Question: My app is generating this logcat message almost every second:
'''
SurfaceTextureClient [STC::queueBuffer] (this:0x5e774a58) fps:2.00, dur:1496.57, max:499.96, min:498.21
'''
and it's just a hello world with a custom logo in the actionbar and saves things in SharedPreferences. My activity layout is a LinearLayout with two edittexts and one button. No strange things.
This is the only style I use:
'''
<style name="MyTheme" parent="@android:style/Theme.Holo.Light.DarkActionBar"></style>
'''
I've searched in google but I have found nothing.
When I touch the button this appears:
'''
Provider/Settings invalidate [system]: current 1 != cached 0
Provider/Settings from db cache, name = sound_effects_enabled , value = 0
'''
It's annoying.
Maybe is my smarphone. I've installed the same app in a tablet and the messages don't appear. Maybe I have touch something in settings? It's very strange. (My phone is a Jiayu 3gs with Android 4.2.1, but until today nothing wrong had happened).
Ok, the message appears in the general log so it's not associated with my app.
I'm starting to think that I have a virus. I have a lot of messages of this kind without doing anything in the phone:
'''
ADB_SERVICES create_local_service_socket() name=shell:ls -l /
ADB_SERVICES adb: unable to open /proc/14420/oom_adj
ADB_SERVICES adb fdevent_process list (31) (20) (77)
ADB_SERVICES closing because is_eof=1 r=1 s->fde.force_eof=0
SurfaceFlinger [SurfaceFlinger] fps:2.002652,dur:1498.01,max:499.41,min:499.22
UsbDeviceManager onReceive - BATTERY_CHANGED - mPlugType: 2, mSettingUsbCharging: false, mConnected: true, mSettingUsbBicr: false
'''
And I have a lot of files in my '/' with date creation of '1970-01-01 01:00'. Files like init, init.modem.rc, init.rc, init.usb.rc, ..., emmc@android, ..
Maybe I'm just paranoid.
Furthermore I can't access to all options in "Developer options settings". This is all I can see:

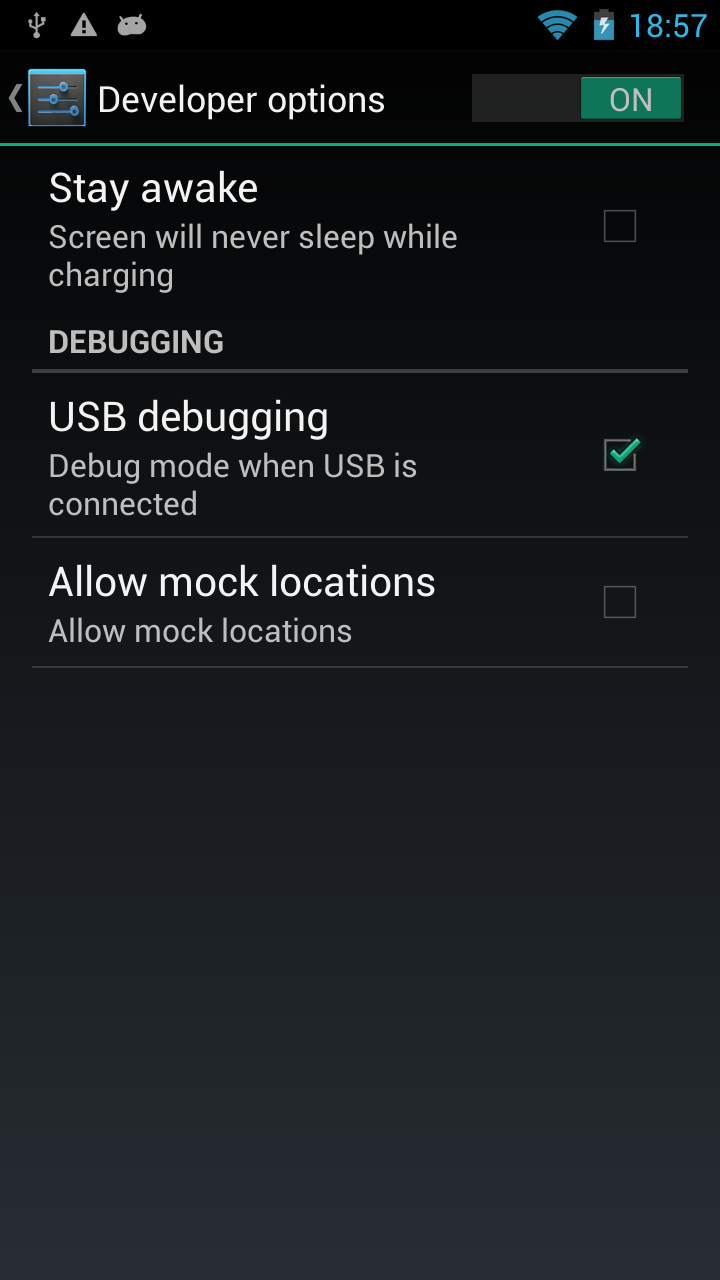
Answer: Different phones have different kind and amount of log messages. Not much you can do about it, besides filtering the output based on the tag you use.